Question: I can draw a line as per direction but I am not being able to draw a text as per line direction. My paint will be like this...

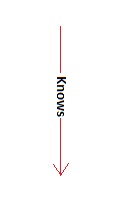
Answer: You need to figure out how wide the text will be and that can be solved with:
'''
ctx.measureText(text).width;
'''
Then just create a funtion that draws lines on either side of it (and a arrow head). Finish everything off with rotating the whole canvas before drawing it, like so:
Original answer: <URL>
New code allows for adding starting and stopping points instead.
'''
var c = document.getElementById("myCanvas");
var ctx = c.getContext("2d");
var text = "Knows";
var TO_RADIANS = Math.PI / 180;
ctx.font = "12px Arial";
drawArrow(text,40,40,200,200);
function drawArrow(text,startX,startY,stopX,stopY) {
var deltaX = (stopX-startX);
var deltaY = (stopY-startY)
//calculating the total length of the line
var arrowLength=Math.sqrt(deltaX*deltaX+deltaY*deltaY);
//calculating the angle
var angle=Math.atan2(deltaY,deltaX) * 180 / Math.PI;
ctx.save();
ctx.translate(startX,startY);
ctx.rotate(angle*TO_RADIANS);
var textLength = ctx.measureText(text).width;
var padding=(arrowLength-textLength)/2;
ctx.moveTo(0,0);
ctx.lineTo(padding,0);
ctx.stroke();
ctx.fillText(text,padding,4);
ctx.moveTo(padding+textLength,0);
ctx.lineTo(padding+textLength+padding,0);
ctx.stroke();
//Arrow point below
ctx.moveTo(padding+textLength+padding,0);
ctx.lineTo(padding+textLength+padding-8,8);
ctx.stroke();
ctx.moveTo(padding+textLength+padding,0);
ctx.lineTo(padding+textLength+padding-8,-8);
ctx.stroke();
ctx.restore();
}
'''
'''
<canvas id="myCanvas" width="200" height="400"></canvas>
'''